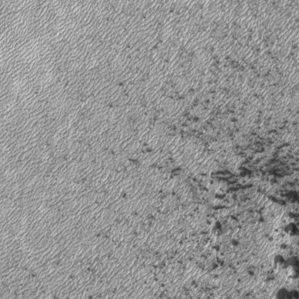
Label: frost